Question: I was using the following code with iOS 6 SDK to implement UIActivityViewController:
'''
-(IBAction)Share:(id)sender
{
NSArray *activityItems = @[self.title, urlString];
UIActivityViewController *activityVC = [[UIActivityViewController alloc] initWithActivityItems:activityItems applicationActivities:nil];
[self presentViewController:activityVC animated:YES completion:nil];
[activityVC setCompletionHandler:^(NSString *activityType, BOOL completed)
{
NSLog(@"Activity = %@",activityType);
NSLog(@"Completed Status = %d",completed);
if (completed)
{
UIAlertView *objalert = [[UIAlertView alloc]initWithTitle:@"Alert" message:@"Successfully Shared" delegate:nil cancelButtonTitle:@"OK" otherButtonTitles:nil];
[objalert show];
objalert = nil;
} else
{
UIAlertView *objalert = [[UIAlertView alloc]initWithTitle:@"Alert" message:@"Unable To Share" delegate:nil cancelButtonTitle:@"OK" otherButtonTitles:nil];
[objalert show];
objalert = nil;
}
}];
}
'''
The above code in iOS 7 is giving me the following output:

Earlier there wasn't Facebook and Twitter in the share sheet but i signed into both both these apps in the Settings and Facebook and Twitter started appearing.
Belo the line, there is only COPY and other like BOOKMARK, ADD TO READING LIST, ADD TO HOMESCREEN, PRINT and AirDrop buttons are not showing up. What can i do to bring these? Thanks!
I have added the print button by using one answer below, how can i add the rest?
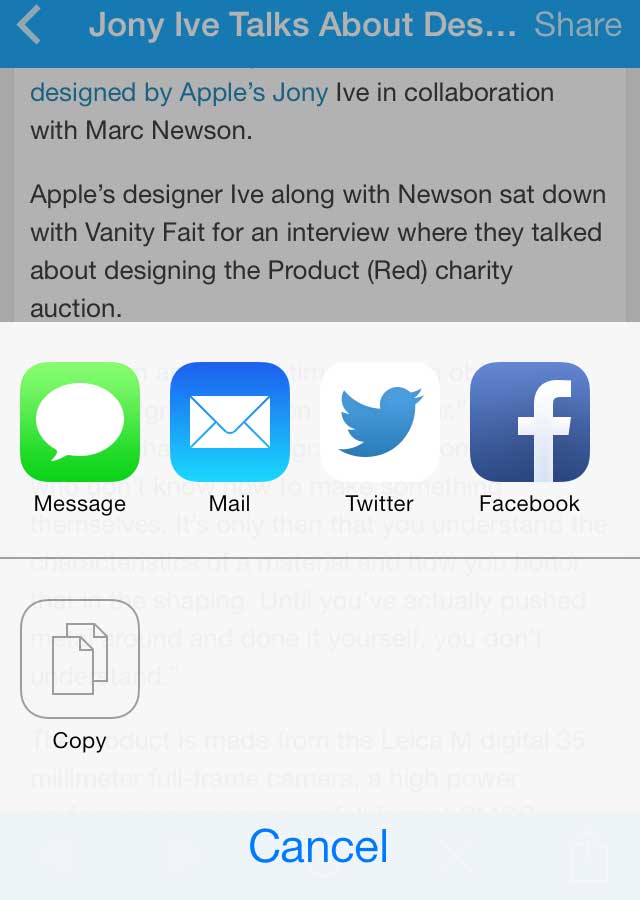
Answer: Bookmark, Add To Reading List, and Add To Homescreen are only available in safari, unless you define them yourself. To add those buttons, you need to create an 'applicationActivities' 'NSArray', populated with <URL>.